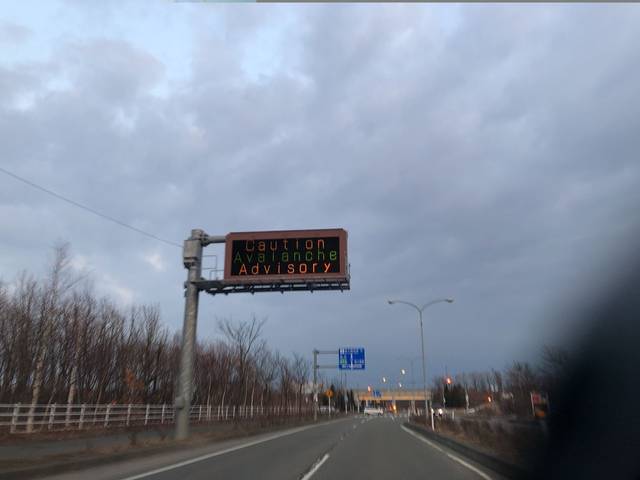
Region: Japan
Coordinates: 42.819, 141.679